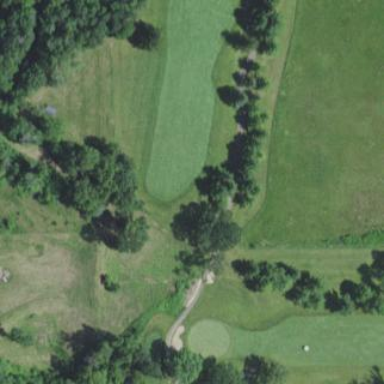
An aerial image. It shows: Grassy fairway on golf course.